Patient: sex M, age 61
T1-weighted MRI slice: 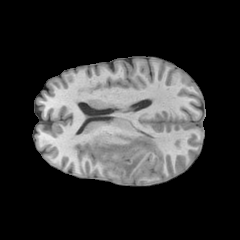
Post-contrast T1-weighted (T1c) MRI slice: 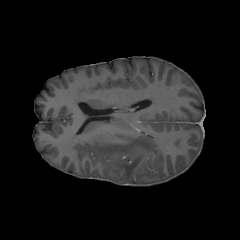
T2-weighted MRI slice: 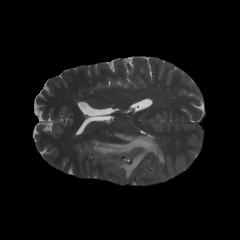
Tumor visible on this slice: yes
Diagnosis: Glioblastoma, IDH-wildtype
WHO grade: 4